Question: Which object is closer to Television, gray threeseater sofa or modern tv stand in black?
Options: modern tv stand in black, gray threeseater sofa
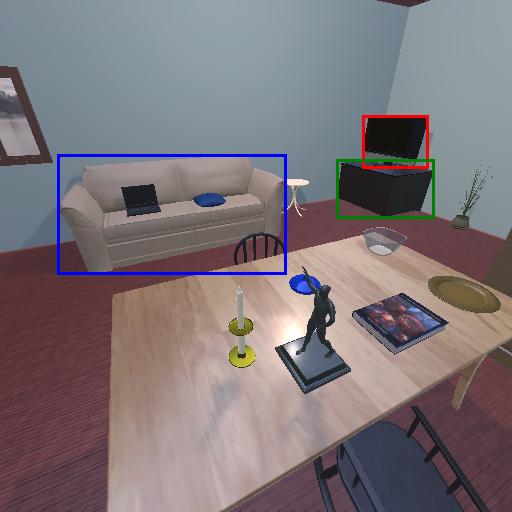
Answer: modern tv stand in black